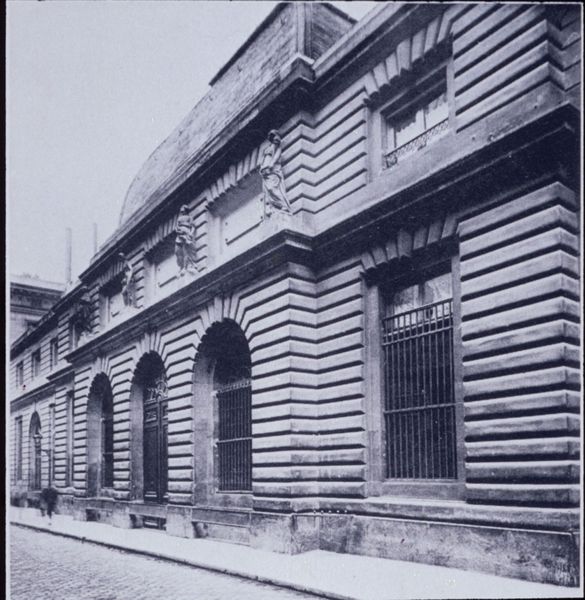
Titel: Hôtel des Monnaies (Seitenfassade)
Künstler: Jacques Denis Antoine
Standort: Paris
Institution: Hôtel des Monnaies
Schlagwörter: blau, himmel, kämpfer, mann, schatten, weiß, stadt, fenster, frau, glas, grau, holz, laterne, licht, schwarz, strasse, tür, dach, gebäude, haus, schloss, weg, muster, wand, architektur, lang, mensch, sockel, stein, steine, bild, brücke, gitter, figur, klassizismus, person, renaissance, schräg, kamine, schornstein, skulptur, statue, deutschland, sitz, ansicht, bogen, fassade, gasse, italien, perspektive, pflaster, türen, dächer, mauer, schornsteine, ziegel, spalten, backstein, fabrik, fußgänger, schlot, bank, figuren, rundbogen, kuppel, treppe, symmetrie, stufe, stufen, plastik, tor, foto, fotografie, photographie, schlote, bögen, eingang, fugen, bürgersteig, gehsteig, passant, münchen, palast, palazzo, stockwerk, torbogen, form, schwarz weiss, gehweg, kopfsteinpflaster, trottoir, fussweg, bänke, photo, halbrund, segmentbogen, gemäuer, rustika, tore, villa, sims, gesims, skulpturen, gefängnis, quader, statuen, gitterfenster, mezzanin, vergittert, rundbögen, florenz, museum, klassik, schief, bau, karyatiden, querstreifen, rillen, verschlossen, fot, geschoss, fesnter, gebälk, bauwerk, palais, hausfassade, etage, mittelrisalit, pinakothek, keilsteine, seitenflügel, horizontale, sockelzone, ziegelstein, zweistöckig, dack, palazzo pitti, bossen, fensterbogen, geäude, schwrz, scheitrechter bogen, neoromanik, tafeln, eckansicht, maximiliansstraße, steinbau, hermen, stadtpalast, stadtvilla, neorainessance, scheitrechter sturz, gesums, segemntbogen, medici-ricardo